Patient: sex F, age 58
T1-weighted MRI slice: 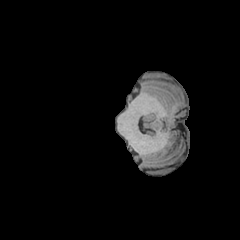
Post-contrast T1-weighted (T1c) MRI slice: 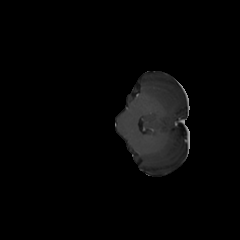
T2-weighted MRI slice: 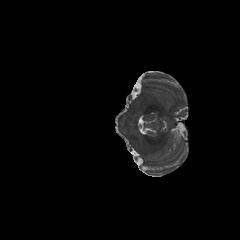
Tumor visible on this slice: no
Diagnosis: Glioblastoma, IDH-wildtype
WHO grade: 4